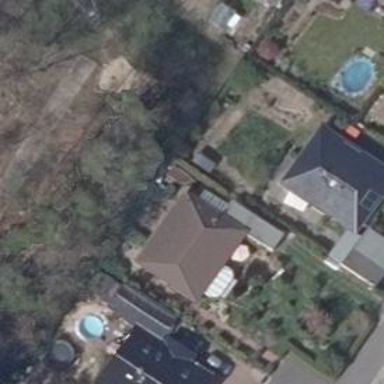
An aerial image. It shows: Simple house.